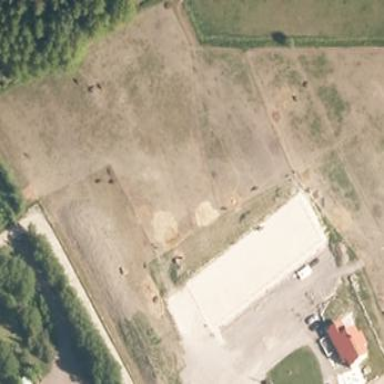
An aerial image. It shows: Pasture for horses.